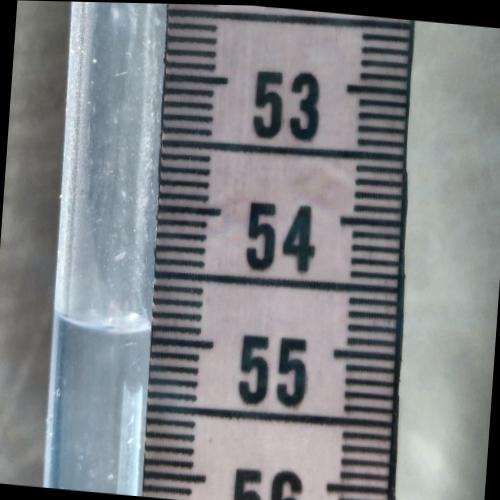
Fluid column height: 54.9 cm